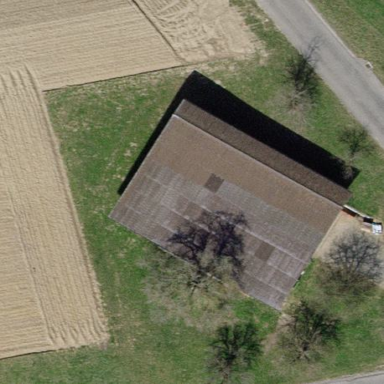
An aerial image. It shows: Saltbox-shaped auxiliary building in farm.